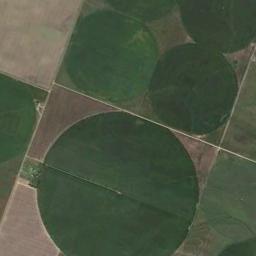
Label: circular_farmland